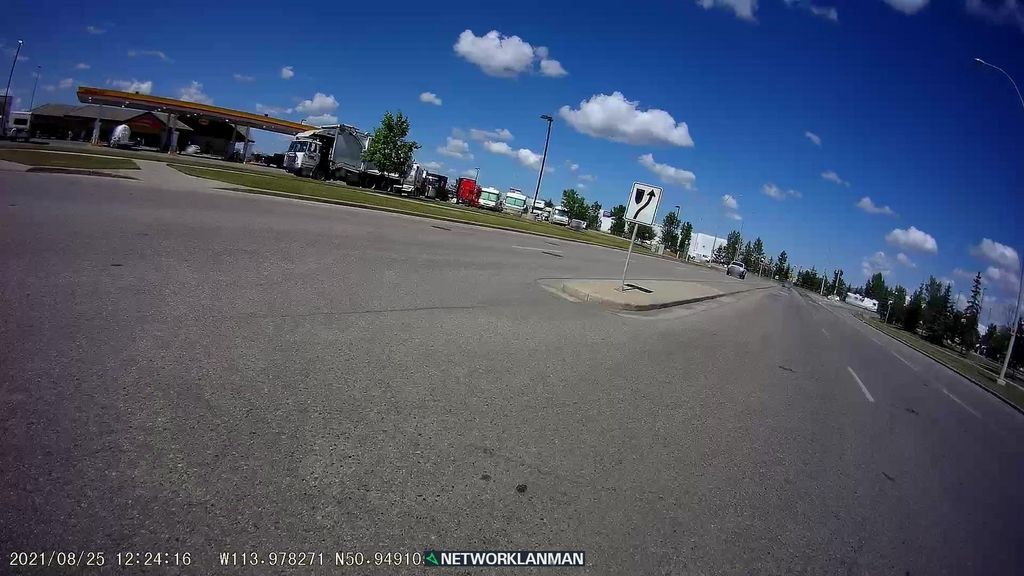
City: calgary